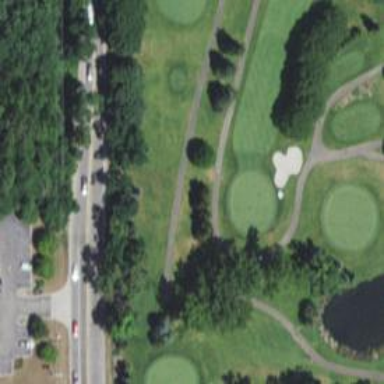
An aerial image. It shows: Golf hole.